Question: I am doing a project related to payroll where i will have some 'payperiodnumbers' for each and every payroll that has been runned. I will show all the payrolls in a grid view with the corresponding pay period numbers.
Assume i get the following results when i binded to grid

Now from the grid if i select 1 and click on delete i would like to show an error message stating you have to delete max pay period first.
Like that if i had my max pay period number as '7' and if user selects '1,2,3,4,5,6' and try to delete i would like to display the same error. I am saving the selected 'ID's' in a arraylist so can any one help me how can i check for my condition as specified. I can get the maximum payperiodid using the query but the remaining code i would like to do.
I am using '2.0' so no point of using 'LINQ' here. Can any one help me
As 'Azodious' pointed i am showing some condition that should work and some not
If max number is '7' and if i select '1,5,7' i would like to display an error message.
If i select '5,6,7' then it should delete that.
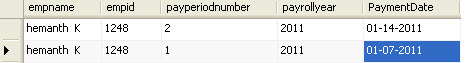
Answer: Something like this:
'''
selectedNumbers.Sort();
selectedNumbers.Reverse();
int maxPeriodNumber = 5; // This you know
int lastValue = (int)selectedNumbers[0];
if (lastValue < maxPeriodNumber)
{
// Highest selected number is smaller than required, warn user or throw exception
return;
}
foreach (int val in selectedNumbers)
{
if (val < (lastValue - 1))
{
// There is a gap in the numbering, warn user or throw exception
return;
}
lastValue = val;
}
// When you end up here, everything is ok and you can delete the items whose numbers are in the list
'''